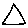
Label: triangle